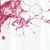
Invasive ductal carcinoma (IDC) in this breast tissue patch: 0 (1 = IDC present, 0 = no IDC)